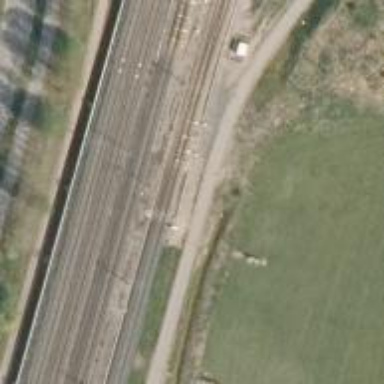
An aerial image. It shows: Railway track with continuous electrified contact lines.